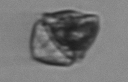
Label: Gyrodinium